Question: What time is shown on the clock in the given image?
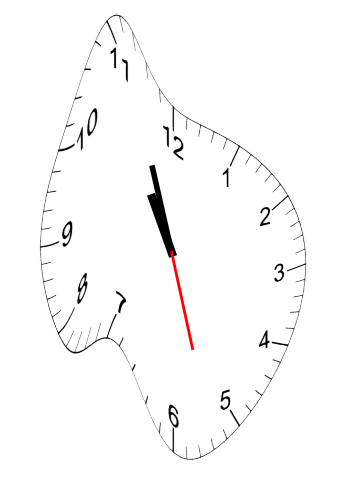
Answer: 10:56:27